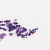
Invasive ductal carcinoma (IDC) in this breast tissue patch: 0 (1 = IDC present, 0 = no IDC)